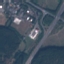
Land use / land cover class: Highway